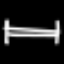
Label: bed